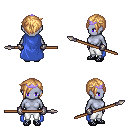
a pixel art fantasy rpg character, female body template, dark elf, purple skin, blue cape, white pants, light blonde pixie cut hairstyle, purple tiara, metal gloves, ghillies, spear, four views (front, back, left, right), 2x2 character sprite sheet, small pixel art, hard edges, no anti-aliasing